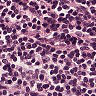
Metastatic tissue present: no